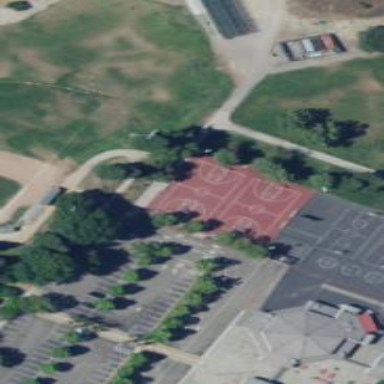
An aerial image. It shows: Basketball court in the leisure land pitch.